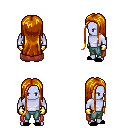
a pixel art fantasy rpg character, male body template, dark elf, purple skin, maroon cape, teal pants, dark blonde extra-long hairstyle, gold gloves, black slippers, four views (front, back, left, right), 2x2 character sprite sheet, small pixel art, hard edges, no anti-aliasing